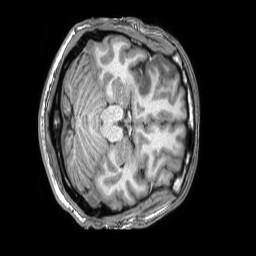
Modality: T1w
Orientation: axial
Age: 47
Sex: male
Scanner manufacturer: philips
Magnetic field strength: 1.5 T
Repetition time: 0.007102 s
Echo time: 0.003205 s